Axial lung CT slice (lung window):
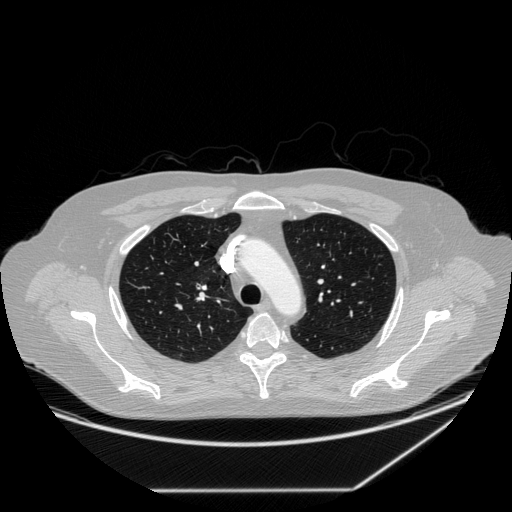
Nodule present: no